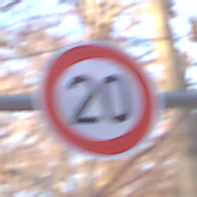
Verkehrszeichen: Geschwindigkeit20
Umgebung: Outdoor, Nature
Tageszeit: SunriseSunset
Wetter: Clear
Licht: Natural
Jahreszeit: Autumn
Kontrast: HighContrast